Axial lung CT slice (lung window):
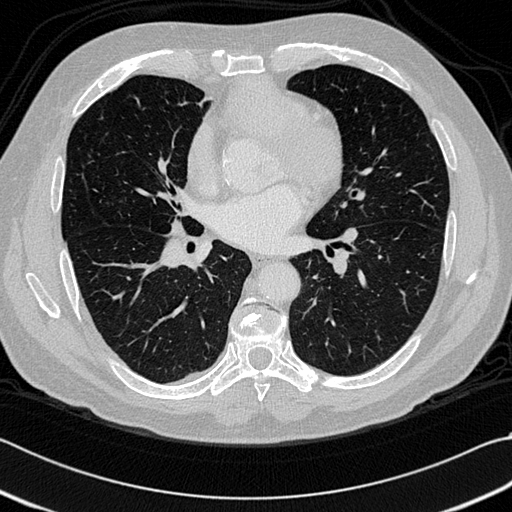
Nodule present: no